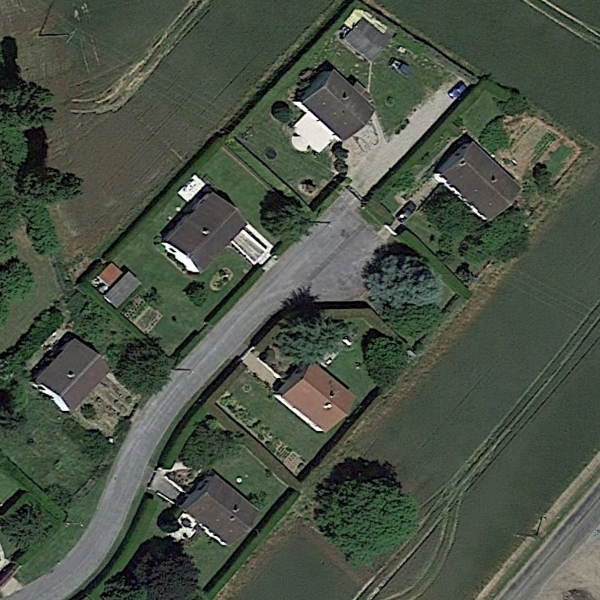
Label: MediumResidential